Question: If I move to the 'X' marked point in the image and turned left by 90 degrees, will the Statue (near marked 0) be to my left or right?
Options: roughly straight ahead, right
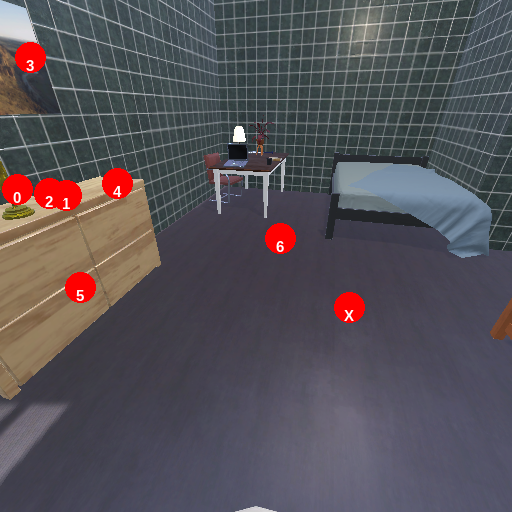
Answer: roughly straight ahead